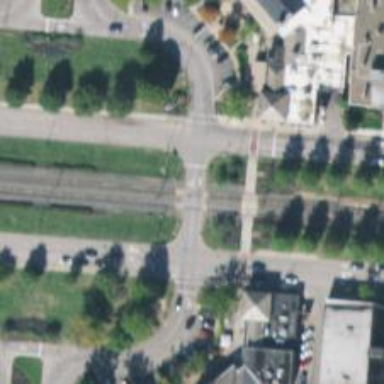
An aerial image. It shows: Level crossing along the railway.